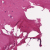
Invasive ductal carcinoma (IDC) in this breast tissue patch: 0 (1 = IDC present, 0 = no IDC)